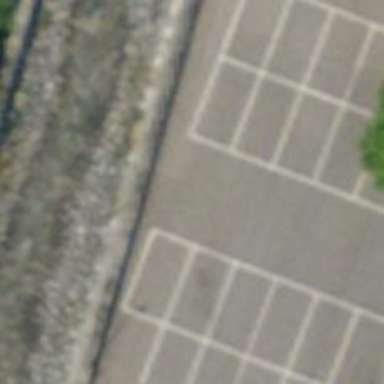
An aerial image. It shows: Asphalt parking aisle road.